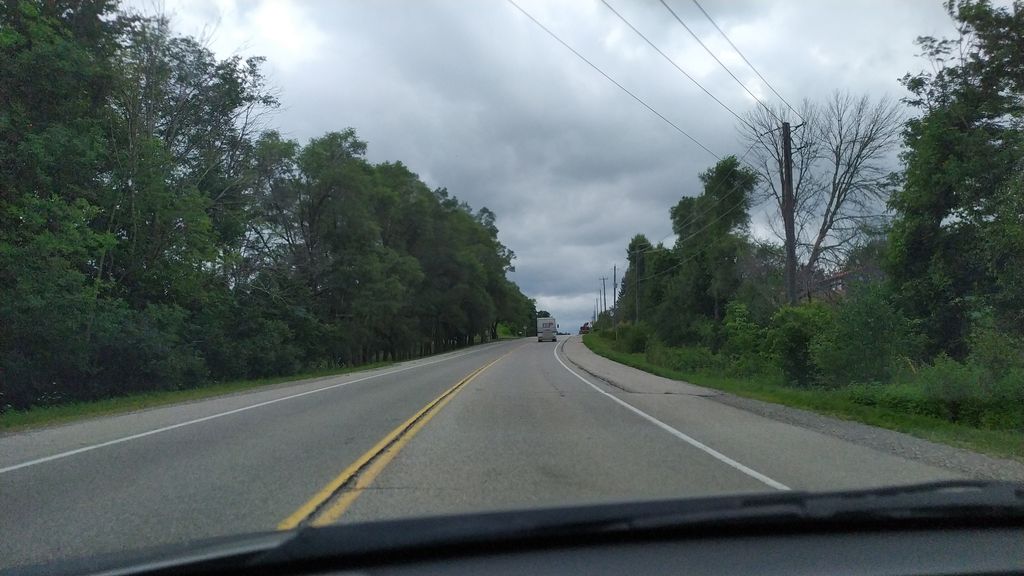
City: kitchener-waterloo